高一 · 立体几何学
若 $a$ 和 $b$ 是异面直线, $b$ 和 $c$ 是异面直线，则 $a$ 和 $c$ 的位置关系是 $(\quad)$
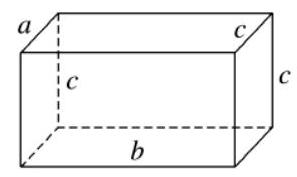
异面或平行

B. 异面或相交

C. 异面

D. 相交、平行或异面
答案: D
解析: 异面直线不具有传递性, 可以以长方体为载体加以说明, $a 、 b$ 异面, 直线 $c$ 的位置可如图所示.